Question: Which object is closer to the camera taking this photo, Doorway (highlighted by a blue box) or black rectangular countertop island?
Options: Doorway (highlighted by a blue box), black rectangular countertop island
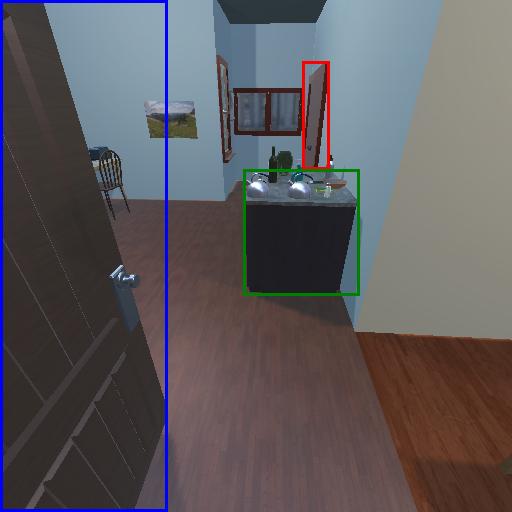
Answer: Doorway (highlighted by a blue box)